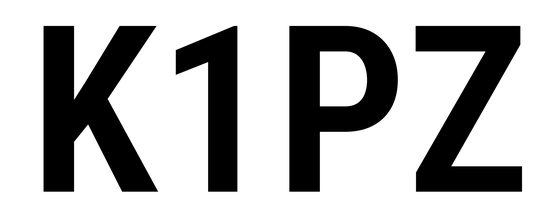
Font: Roboto_Condensed_SemiBold